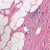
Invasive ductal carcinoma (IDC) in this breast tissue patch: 1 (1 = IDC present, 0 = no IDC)